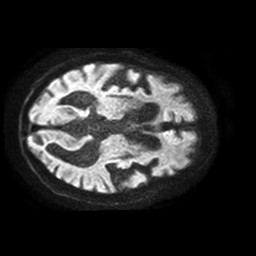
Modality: TRACE
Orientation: axial
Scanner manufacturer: philips
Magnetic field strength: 1.5 T
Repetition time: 3.395 s
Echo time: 0.09092 s